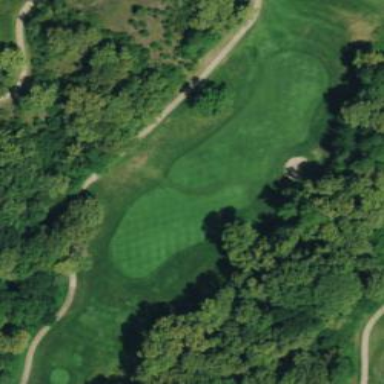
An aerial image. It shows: Area with grass used as rough in golf course.